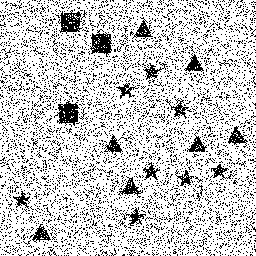
Squares: 3
Triangles: 7
Stars: 8
Total shapes: 18